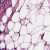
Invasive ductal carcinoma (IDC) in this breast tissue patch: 1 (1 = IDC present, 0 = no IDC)